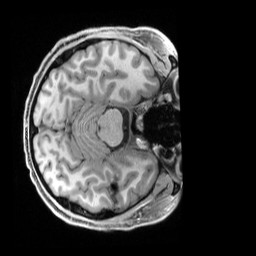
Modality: T1w
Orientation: axial
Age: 28
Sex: male
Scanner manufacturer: siemens
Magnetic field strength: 3 T
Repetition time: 2.5 s
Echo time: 0.00296 s